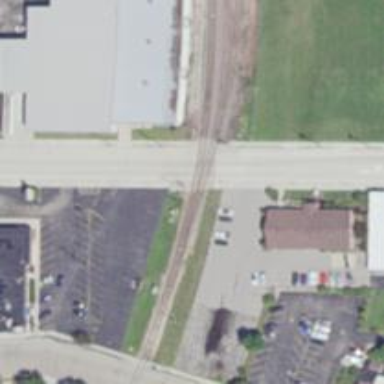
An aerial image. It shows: Railway crossing.